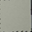
Piece: xx